Question: We are quite new with JQuery mobile development targetting for Cordova/PhoneGap. However, we've managed to get working few pages relating displaying CATEGORY list, SUBCATEGORY list, ADS list, AD detail using JSONP and listview.
We are currently stuck in SEARCH page. When we do the console.log(JSON.stringify(row)); it returns the data per line so that proves that the JSON query is successfully working like the rest of the pages above BUT won't refreshed listview for some reason for this SEARCH page ?!?!
Are we using the right page event here ?
Thanks for the input.
'''
<!DOCTYPE html>
<html>
<head>
<title>Search Ads</title>
<meta name="viewport" />
<link rel="stylesheet" href="http://code.jquery.com/mobile/1.4.3/jquery.mobile-1.4.3.min.css" />
<script src="http://code.jquery.com/jquery-1.11.1.min.js"></script>
<script src="http://code.jquery.com/mobile/1.4.3/jquery.mobile-1.4.3.min.js"></script>
<script type="text/javascript">
function getQueryStrings()
{
var assoc = {};
var decode = function (s) { return decodeURIComponent(s.replace(/\+/g, " ")); };
var queryString = location.search.substring(1);
var keyValues = queryString.split('&');
for(var i in keyValues)
{
var key = keyValues[i].split('=');
if (key.length > 1) {
assoc[decode(key[0])] = decode(key[1]);
}
}
return assoc;
}
$(document).ready(function()
{
$("#submitid").click(function() {
var textsearch = $('#txtsearch').val();
//var qs = getQueryStrings();
//var catid = qs["catid"];
//var subcatid = qs["subcatid"];
//var page = qs["page"];
//var reclimit = qs["reclimit"];
var catid = null;
var subcatid = null;
var page;
if (page == null)
page = 1;
var reclimit;
if (reclimit == null)
reclimit = 30;
console.log("textsearch: " + textsearch);
console.log("catid: " + catid);
console.log("subcatid: " + subcatid);
console.log("page: " + page);
console.log("reclimit: " + reclimit);
var url = 'http://www.dewalist.com/webservices/',
mode = 'server.php?',
queryName = '&query=SearchAds',
parameters = 'searchstring=' + textsearch + '&catid=' + catid + '&subcatid=' + subcatid + '&page=' + page + '&reclimit=' + reclimit ,
callback = '&callback=SearchAds',
key = 'api_key=470fd2ec8853e25d2f8d86f685d2270e';
console.log("URL: " + url + mode + parameters + queryName + callback);
$.ajax({
type: 'GET',
url: url + mode + parameters + queryName + callback,
dataType: "jsonp",
jsonpCallback: "SearchAds",
contentType: 'application/json; charset=utf-8',
success: function (result)
{
console.log(result);
$.each(result, function(i, row) {
console.log(JSON.stringify(row));
$('#ad-list').append('<li><a data-ajax="false" href="ad.html?adid=' + row.adid + '" data-id="' + row.subcatid + '"><h3>' + row.adtitle + '</h3></a><h1>' + row.addesc + '</h1></li>');
});
$('#ad-list').listview('refresh');
},
error: function (jqXHR, textStatus, errorThrown) {
console.log(url + mode + parameters + queryName + callback),
console.log(errorThrown);
console.log(textStatus);
}
});
});
});
</script>
</head>
<body>
<div data-role="page" id="searchads">
<div data-theme="a" data-role="header" data-position="fixed">
<a href="#" class="ui-btn-left" data-rel="back" data-transition="slide" id="back-to-ads">Back</a>
<h3>Ads</h3>
<div data-role="navbar">
<ul>
<li><a href="home.html" data-ajax="false" data-icon="home" data-iconpos="notext" data-role="button">Home</a></li>
<li><a href="post.html" data-ajax="false" data-icon="plus">Post Ad</a></li>
<li><a href="#" data-icon="navigation" data-iconpos="notext" data-role="button">Change City</a></li>
<li><a href="post.html" data-ajax="false" data-icon="search">Search</a></li>
</ul>
</div>
</div>
<div data-role="content" data-theme="a" data-fullscreen="true">
<form id="sitepreference">
<input id="txtsearch" type="search" name="search" value="" />
<button id="submitid" name="submit" type="submit">Search</search>
</form>
<div class="example-wrapper" data-iscroll>
<ul data-role="listview" id="ad-list" data-theme="a"></ul>
</div>
</div>
<div data-theme="a" data-role="footer" data-position="fixed">
<div data-role="navbar" >
<ul>
<li><a href="preference.html" data-ajax="false" data-icon="heart" data-iconpos="notext" data-role="button">Change Site</a></li>
<li><a href="#" data-icon="user" data-iconpos="notext" data-role="button">Contact Us</a></li>
<li><a href="content.html" data-ajax="false" data-icon="star" data-iconpos="notext" data-role="button">About</a></li>
</ul>
</div>
</div>
</div>
</body>
</html>
'''
Further finding:
When we looked the DOM after populating the '<li>' tag and we found as image below. The '<div id="searchads"' has 2 containers one with 'data-url="/search.html?search=test&submit=' and the other is not.
The '<li>' apparently showing up in the first '<DIV>' but not in the second one. It looks like the view goes to second instead ?

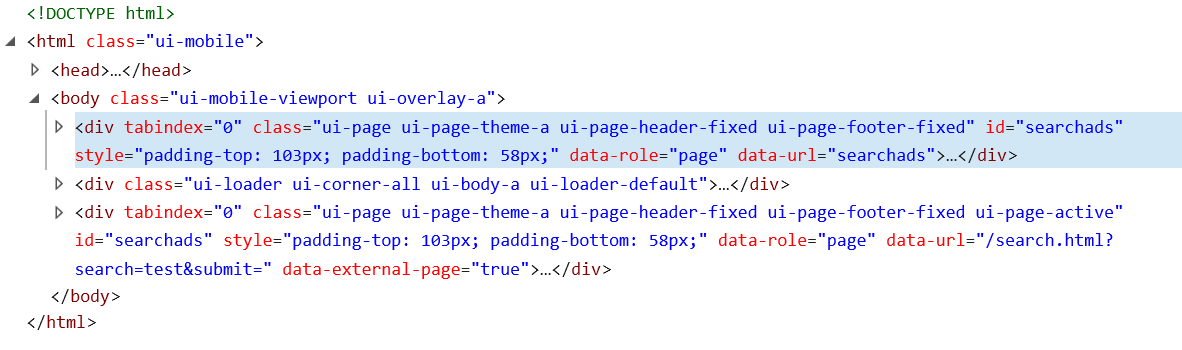
Answer: From what I can see your main problem is lack of experience with jQuery Mobile. Don't get me wrong, I'm not trying to be rude, this is a common jQuery Mobile problem, mainly because official documentation is bad at explaining how jQuery Mobile actually works, plus jQuery Mobile books are usually extremely useless.
You should NEVER use with jQuery Mobile. It will usually trigger before jQuery Mobile properly initializes content. Instead you should use jQuery Mobile page events, mainly pageinit if you are working with jQuery Mobile 1.4 or below or pagecreate if you intend to use jQuery Mobile future versions (1.5 and above).
Take a look <URL> if you want to learn more about page events.
Basically in your case I would advise using pagebeforeshow event instead of document ready.
For example, this code will work up to jQuery Mobile 1.4.X versions:
'''
$(document).on('pagebeforeshow', '#searchads', function(){
//put your code here
});
'''
Or this code which will work for jQuery Mobile 1.4.X and above.
'''
$(document).on('pagecontainershow', function (e, ui) {
var activePage = $(':mobile-pagecontainer').pagecontainer('getActivePage').attr('id');
if(activePage === 'searchads') {
//put your code here
}
});
'''
I even have working example in one of my blog articles <URL>, just look at second example.